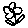
Label: flower